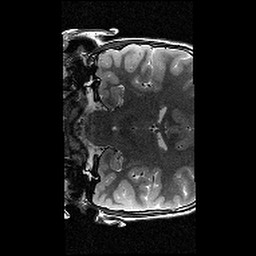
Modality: T2w
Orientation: coronal
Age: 10
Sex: female
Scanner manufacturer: siemens
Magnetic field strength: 3 T
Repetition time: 9.23 s
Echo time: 0.067 s